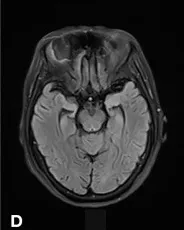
(D) The increased signal intensity on T2-weighted FLAIR imaging in the right medial temporal lobe disappeared after syphilitic treatment.
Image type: radiology (mri)